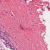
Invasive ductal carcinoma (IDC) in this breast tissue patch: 0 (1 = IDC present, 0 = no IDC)